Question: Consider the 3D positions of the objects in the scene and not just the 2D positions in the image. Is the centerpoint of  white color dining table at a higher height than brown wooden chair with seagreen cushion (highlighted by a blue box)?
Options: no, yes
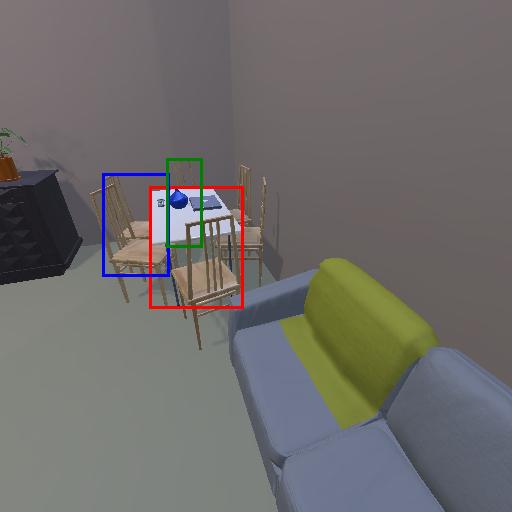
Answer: no